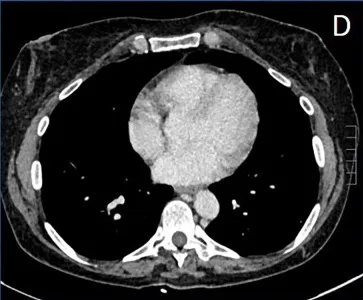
Resolution of pulmonary metastases.
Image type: radiology (ct)